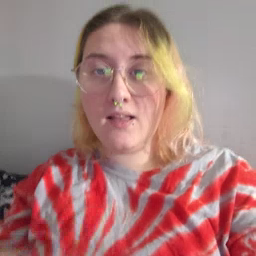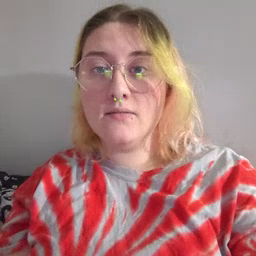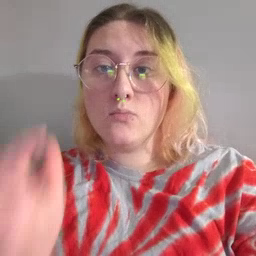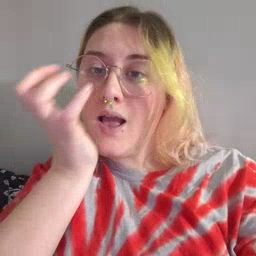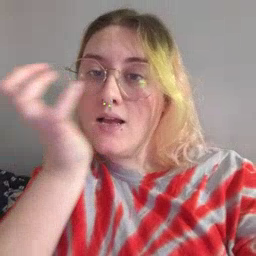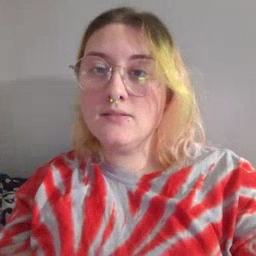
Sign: grass